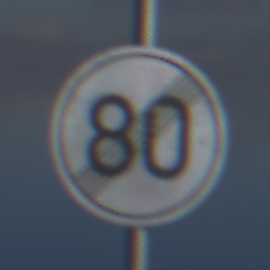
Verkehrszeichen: EndeGeschwindigkeit80
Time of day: MorningAfternoon
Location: Outdoor (Nature)
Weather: PartlyCloudy
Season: NotSpecified
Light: Natural